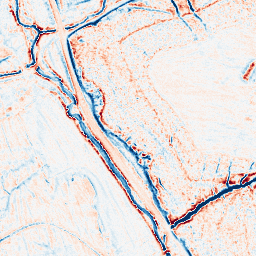
Category: edge_preserving
Decomposition family: anisotropic_diffusion
Decomposition parameters: iterations: 20
kappa: 50
gamma: 0.1
Upsampling method: regularized
Upsampling parameters: scale: 2
lambda_reg: 0.001
Upsampling scale: 2